Question: I want my X-axis to be at the bottom of the graph but when why data is set to zero then it comes to the center of Y-axis? How do I prevent it from going to the center??

'''
let x = d3.scaleBand().rangeRound([0, width]).padding(1),
y = d3.scaleLinear().range([height, 0])
x.domain(data.map(function (d) { return d.timescale; }));
y.domain([0, d3.max(trends, function (c) {
return d3.max(c.values, function (v) {
return v.total;
});
})]);
'''
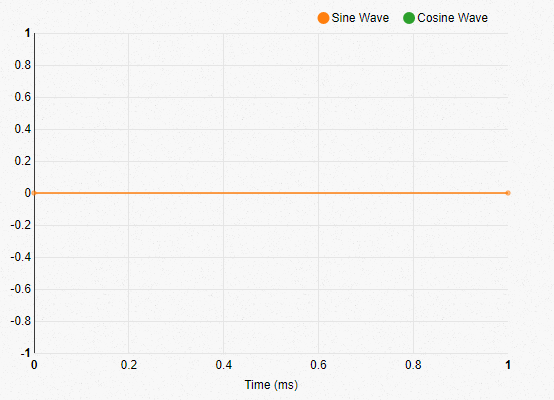
Answer: The problem happens because the maximum extent of 'y.domain' is undefined. As a fallback, the vertical axis gets centered.
To fix this problem, make sure that a value is set, the example below make the y scale to go between at least domains 0 and 1.
Once this is fixed, the x axis should be correctly positioned at the bottom of the chart area.
'''
let maxExtent = Math.max(1, d3.max(trends, function (c) {
return d3.max(c.values, function (v) {
return v.total;
});
}))
y.domain([0, maxExtent]);
'''